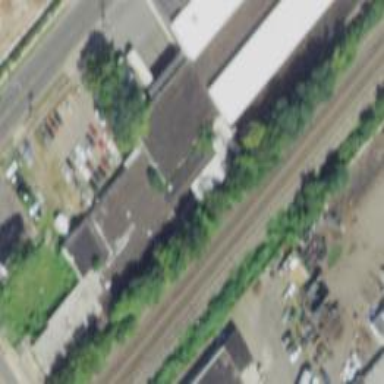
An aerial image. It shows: Railway yard in service.